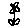
Label: flower